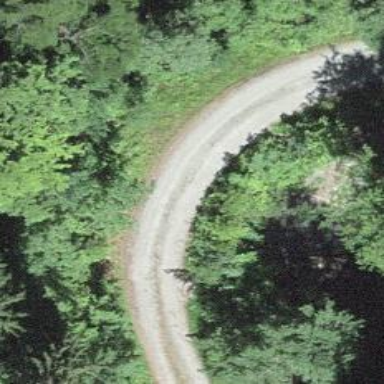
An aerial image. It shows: Culvert tunnel.